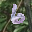
Label: 6